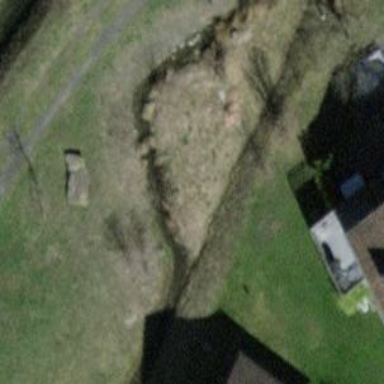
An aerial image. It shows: Ditch in the surroundings.